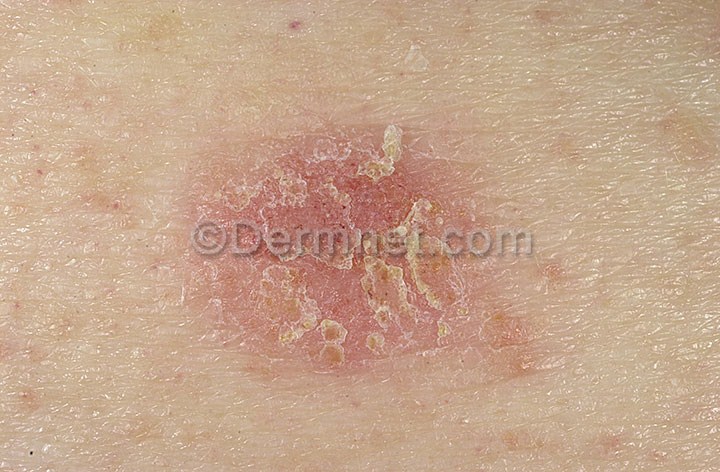
Disease: Seborrheic Keratoses and other Benign Tumors